Question: I have a grid (div container) which looks like this:

However it's possible that div #2 can be on the place of div #1 and so on. This is done via CSS position, so their DOM order will be the same.
I want to determine their visual order. Is there a 'jQuery selector' or some other way to do this?
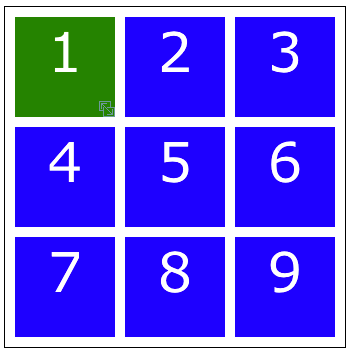
Answer: Use '$(elem).position()' to get screen coordinates for each div. By looking at the 'top' and 'left' properties you can infer a visual ordering.